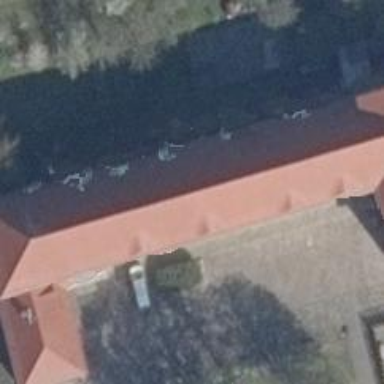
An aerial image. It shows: School.